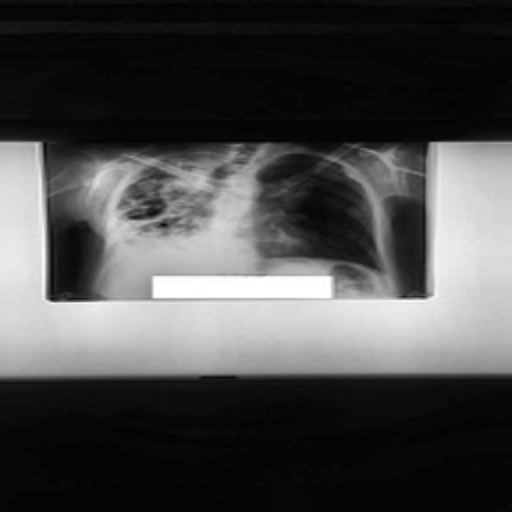
Finding: TUBERCULOSIS